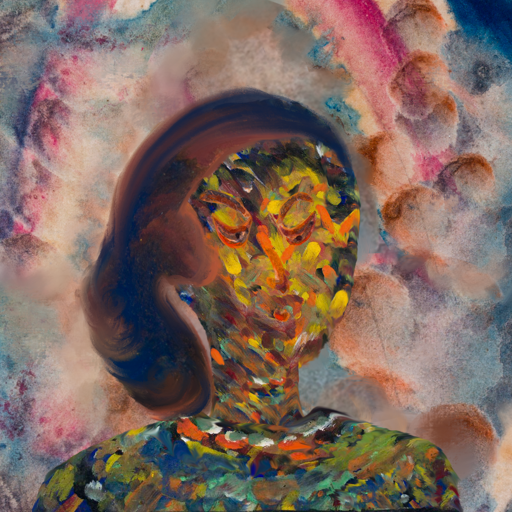
Background: Rupkatha, Head And Neck Side: An_Impression, Face Side: Hypocrite, Bust: An_Impression, Hair Side: Mother_And_Son_Son, Head Accessory: Blank, Second Necklace: Blank, Necklace: Blank, Baby: Blank